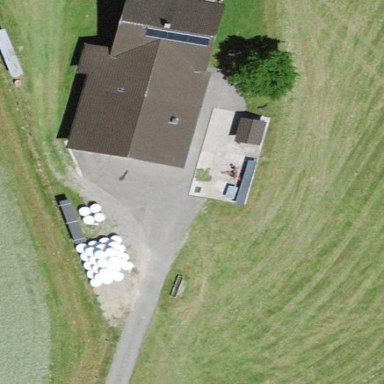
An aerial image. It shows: Farm building.